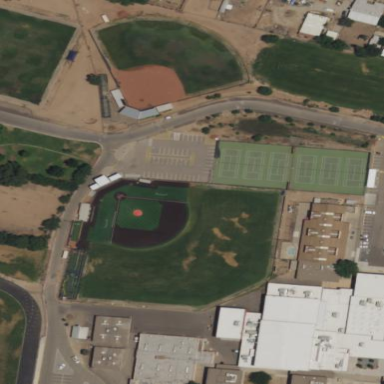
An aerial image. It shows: Baseball pitch for leisure and sports activities.